Question: I am working on a table structure similar to the below and trying to get the output as mentioned.

To acheive this, I written the below PL SQL procedure:
'''
CREATE OR replace PROCEDURE Sample_procedure
AS
TYPE list_of_names_t
IS TABLE OF emp.emp_index%TYPE;
processedindexes LIST_OF_NAMES_T := List_of_names_t();
flag emp.emp_index%TYPE;
CURSOR c1 IS
SELECT *
FROM emp
WHERE Trim(emp_id) = 'AAAAA'
ORDER BY last_maint_ts ASC;
BEGIN
dbms_output.Put('Entered the loop');
FOR rec IN c1 LOOP
SELECT emp_index
INTO flag
FROM emp
WHERE emp_id = rec.emp_id
AND last_maint_ts > rec.last_maint_ts;
IF flag IS NOT NULL THEN
processedindexes.extend;
Processedindexes(processedindexes.last) := flag;
processedindexes.extend;
Processedindexes(processedindexes.last) := rec.emp_index;
dbms_output.Put('The indexes'
||rec.emp_index
||' & '
||flag
||'refer to same emp ID');
exit;
dbms_output.Put('received NULL');
END IF;
END LOOP;
END;
'''
1) Everytime, I run this i get the output as Process exited in sql developer, Any suggestion on this?
I am new to PL SQL programming, please correct me if my approach of solving this is not right.
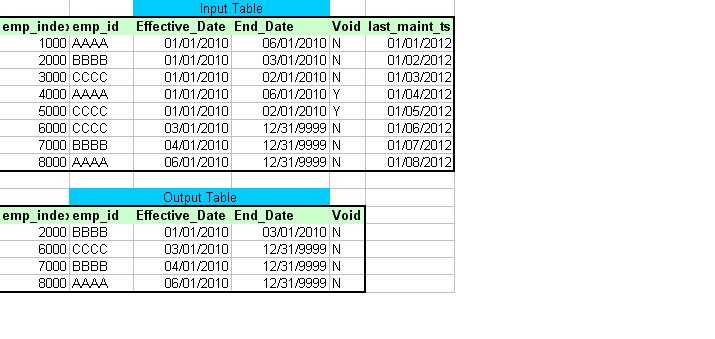
Answer: open sqlplus and execute the following :-
'''
set serveroutput on
exec Sample_procedure;
'''
provided your procedure is compiling fine, it should display the output in dbms_output.put